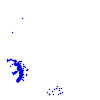
Particle: kaon